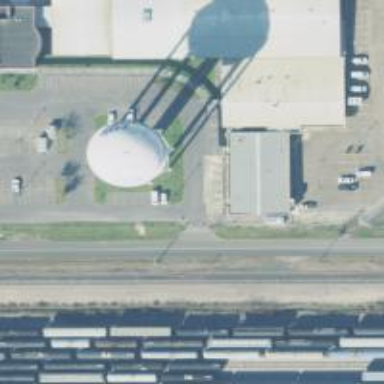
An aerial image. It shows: Water tower that is man-made.